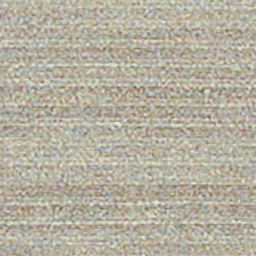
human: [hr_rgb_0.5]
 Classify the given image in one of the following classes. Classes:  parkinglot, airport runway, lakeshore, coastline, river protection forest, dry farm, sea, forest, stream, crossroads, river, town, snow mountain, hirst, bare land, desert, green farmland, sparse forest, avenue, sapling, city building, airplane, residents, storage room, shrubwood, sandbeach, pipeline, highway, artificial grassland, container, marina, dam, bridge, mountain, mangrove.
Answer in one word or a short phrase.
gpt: dry farm